Question: I have strings of numbers not necessarily of the same length e.g.
'0,0,1,2,1,0,0,0'
'1,1,0,1'
'2,1,2,0,1,0'
I have imported these into a dataframe in R e.g. the above three strings would give the following three rows (which I shall call 'df'):

I am looking to write some functions that will help me understand the data. As a starting point - given a numeric vector 'x' - I would like a 'process' 'P' of establishing the number of rows which contain 'x' as a subvector e.g. if 'x = c(2,1)' then 'P(x) = 2', if 'x = c(0,0,0)' then 'P(x) = 1' and if 'x = c(1,3)' then 'P(x) = 0'. I have many more similar questions though I am hoping I will be able to take the logic from this question and work out some of the other stuff myself.
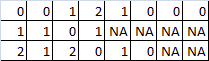
Answer: Edit: The regex way would be:
'''
match.regex <- function(x,data){
xs <- paste(x,collapse="_")
dats <- apply(data,1,paste,collapse="_")
sum(grepl(xs,dats))
}
> match.regex(c(1),dat)
[1] 3
> match.regex(c(0,0,0),dat)
[1] 1
> match.regex(c(1,2),dat)
[1] 2
> match.regex(5,dat)
[1] 0
'''
Surprisingly, this one is faster than other methods given here, and about twice as fast as my solution below, both on small and on big datasets. Regexes got pretty much optimized apparently :
'''
> benchmark(matching(c(1,2),dat),match.regex(c(1,2),dat),replications=1000)
test replications elapsed relative
2 match.regex(c(1, 2), dat) 1000 0.15 1.0
1 matching(c(1, 2), dat) 1000 0.36 2.4
'''
---
An approach that gives you the number immediately and works more vectorized, is the following:
'''
matching.row <- function(x,row){
nx <- length(x)
sid <- which(x[1]==row)
any(sapply(sid,function(i) all(row[seq(i,i+nx-1)]==x)))
}
matching <- function(x,data)
sum(apply(data,1,function(i) matching.row(x,i)),na.rm=TRUE)
'''
Here you first create a matrix with indices that move a window over a row of the same length as the vector you want to match. These windows are then checked against the vector. This approach is followed for every row, and the sum of the rows returning TRUE is what you want.
'''
> matching(c(1),dat)
[1] 3
> matching(c(0,0,0),dat)
[1] 1
> matching(c(1,2),dat)
[1] 2
> matching(5,dat)
[1] 0
'''